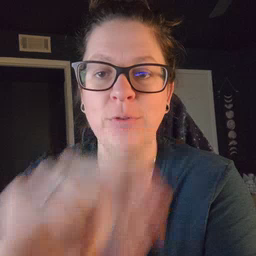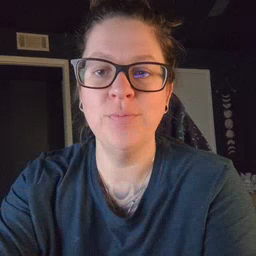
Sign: helicopter